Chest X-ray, PA view. Patient: 67 years old, sex M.
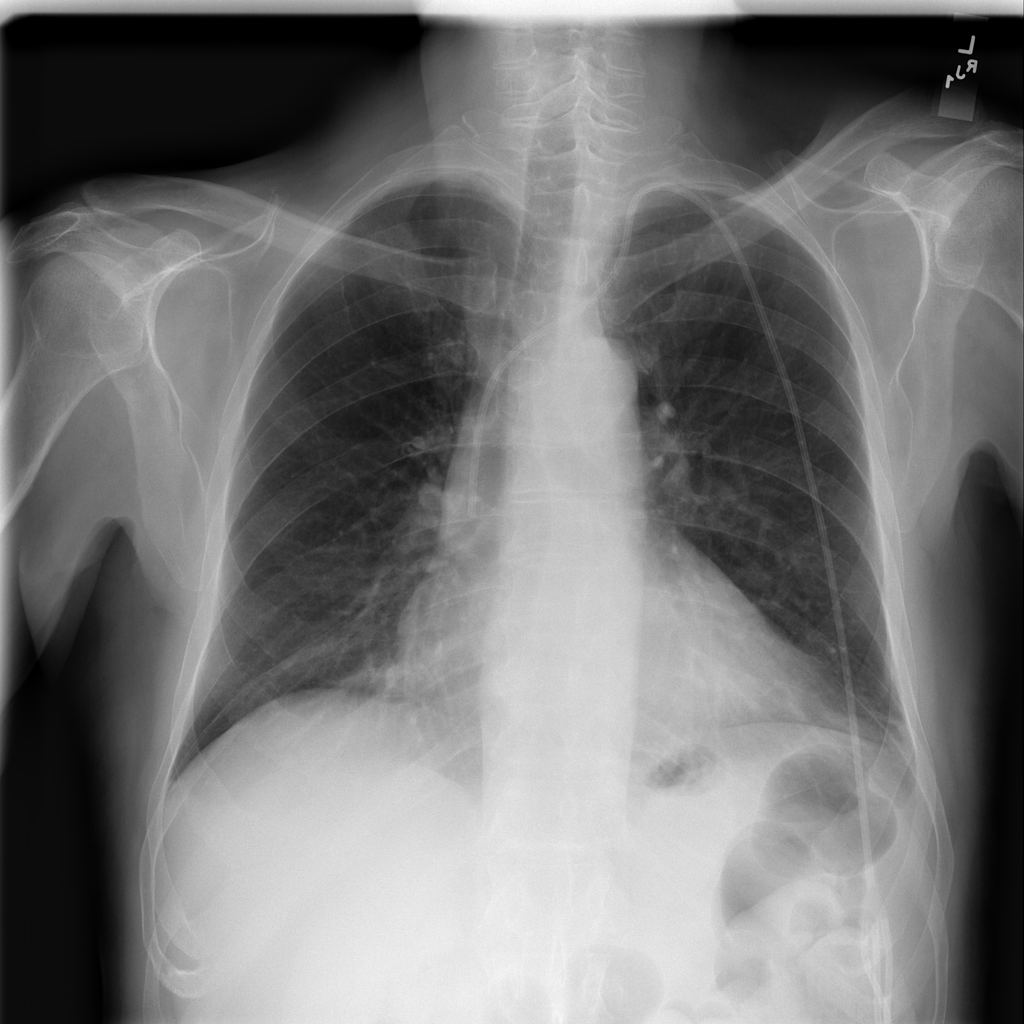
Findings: No Finding